Interaction volume radius: 10 \u00c5
Interaction volume height: 40 \u00c5
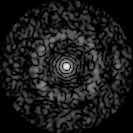
Disorder parameter: 0.7593